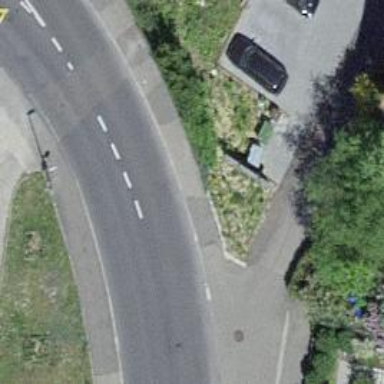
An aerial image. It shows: Tertiary road with asphalt surface and separate sidewalk.